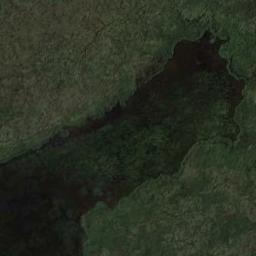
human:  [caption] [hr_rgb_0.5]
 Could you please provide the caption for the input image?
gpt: Many waters of different sizes and shapes are surrounded by wetlands .

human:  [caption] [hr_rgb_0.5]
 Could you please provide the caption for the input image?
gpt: The wetland consists green plants and water .

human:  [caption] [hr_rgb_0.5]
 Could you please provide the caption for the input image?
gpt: There is a large land mixed with green and brown in the river in a wetland .

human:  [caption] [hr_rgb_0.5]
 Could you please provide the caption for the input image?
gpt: There is a straight path through this wetland .

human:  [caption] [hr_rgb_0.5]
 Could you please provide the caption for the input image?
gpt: There are many green areas and some water areas on the wetland .